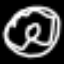
Label: donut